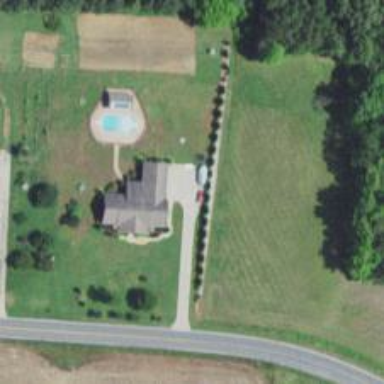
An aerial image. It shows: Driveway.